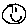
Label: smiley face